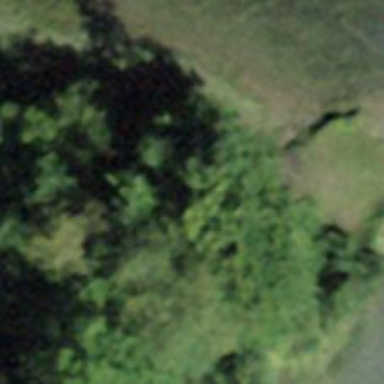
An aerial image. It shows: Bench.